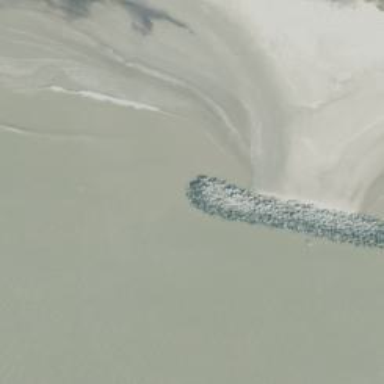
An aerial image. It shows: Breakwater structure.